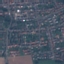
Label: Residential